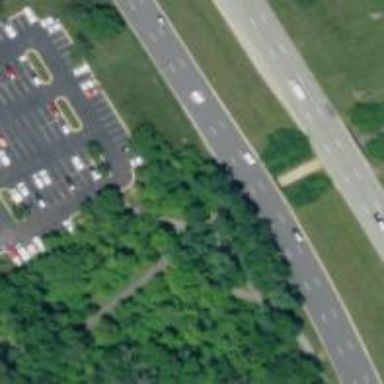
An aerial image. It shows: Path leading to bridge.